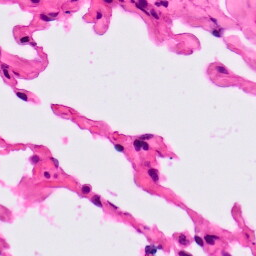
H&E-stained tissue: Lung